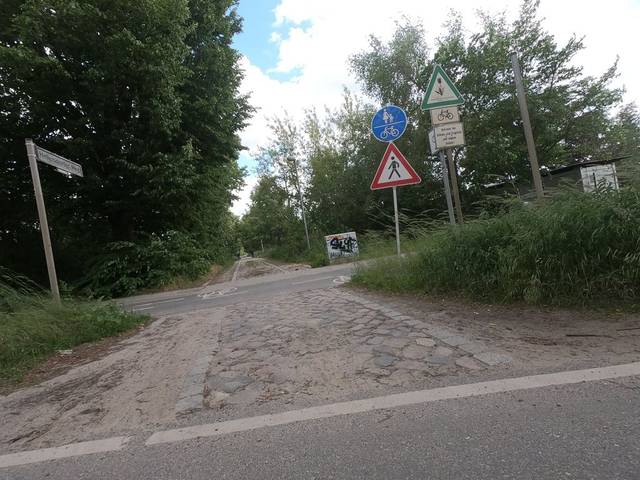
Region: Germany
Coordinates: 52.567, 13.544